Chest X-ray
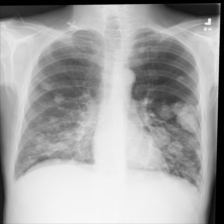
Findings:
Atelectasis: negative
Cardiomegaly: negative
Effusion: negative
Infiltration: negative
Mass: negative
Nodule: positive
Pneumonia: negative
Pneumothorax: negative
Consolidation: negative
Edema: negative
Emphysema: negative
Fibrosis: negative
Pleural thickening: negative
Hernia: negative